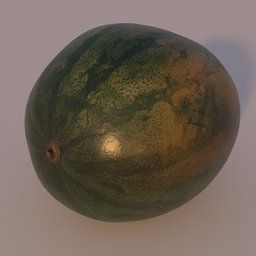
Label: nature